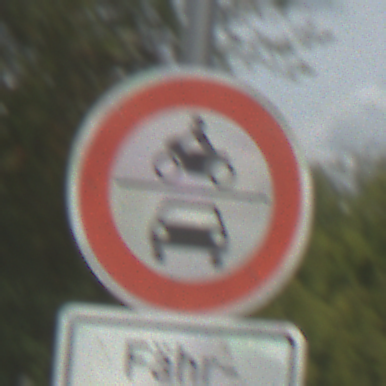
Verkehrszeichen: VerbotKraftfahrzeuge
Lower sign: SonstigeFahrzeugePersonengruppenFrei4
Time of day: Midday
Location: Outdoor (Suburban)
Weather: PartlyCloudy
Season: Summer
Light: Natural